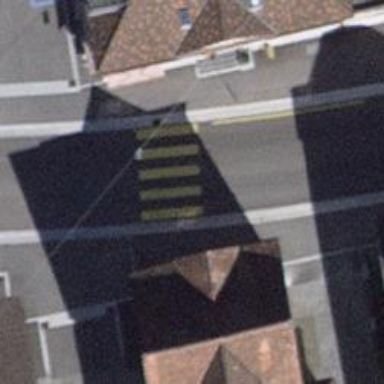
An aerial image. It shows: Marked zebra crossing on the road.